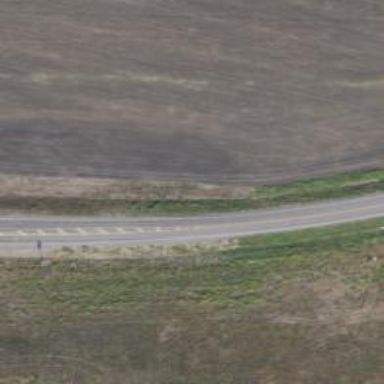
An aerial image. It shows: Secondary road with asphalt surface.